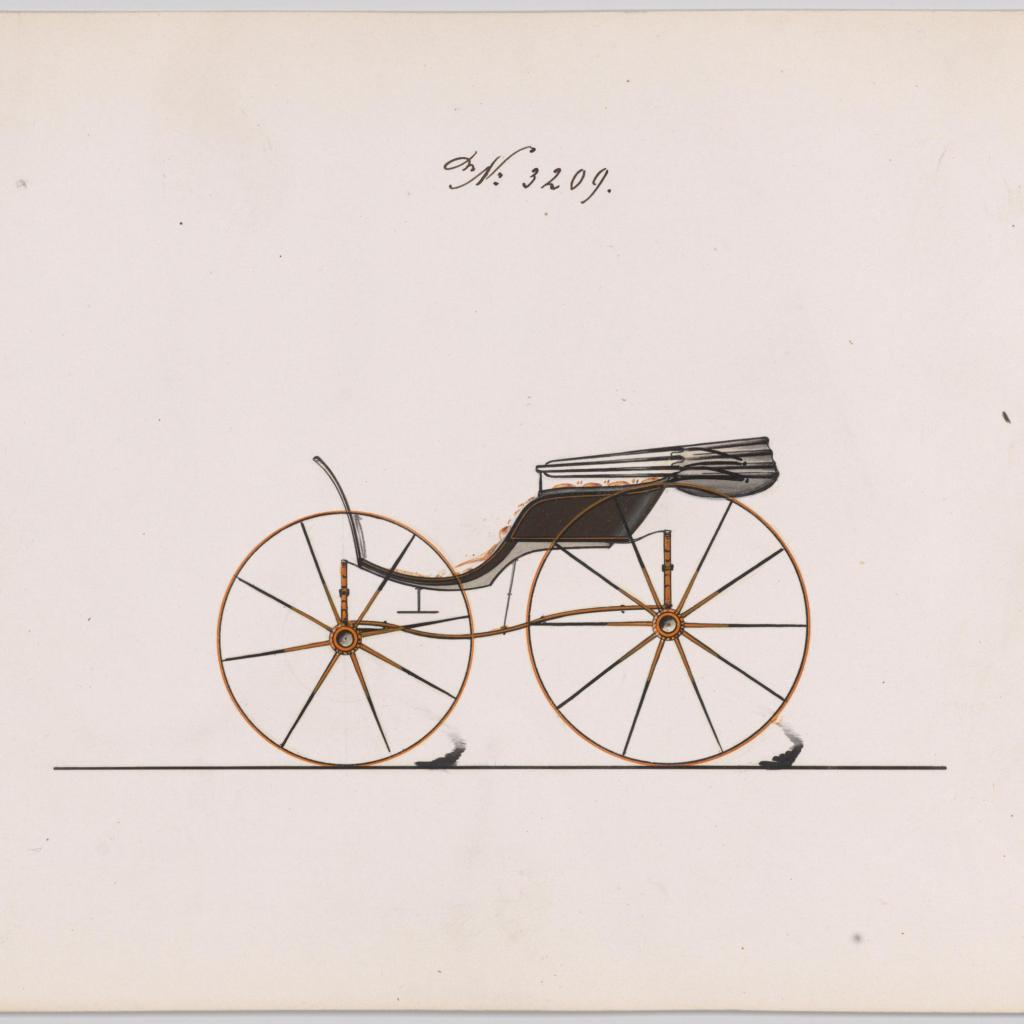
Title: Design for Pony Phaeton, no. 3209
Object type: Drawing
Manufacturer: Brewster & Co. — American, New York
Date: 1876
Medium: Pen and black ink, watercolor and gouache with gum arabic
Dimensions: Sheet: 6 5/8 x 9 1/4 in. (16.8 x 23.5 cm)
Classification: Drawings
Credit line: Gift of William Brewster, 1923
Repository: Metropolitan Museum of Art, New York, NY